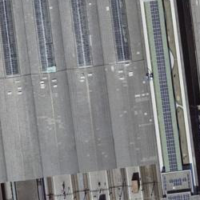
EUNIS habitat code: 57
Species observed at this site:
Pimpinella major